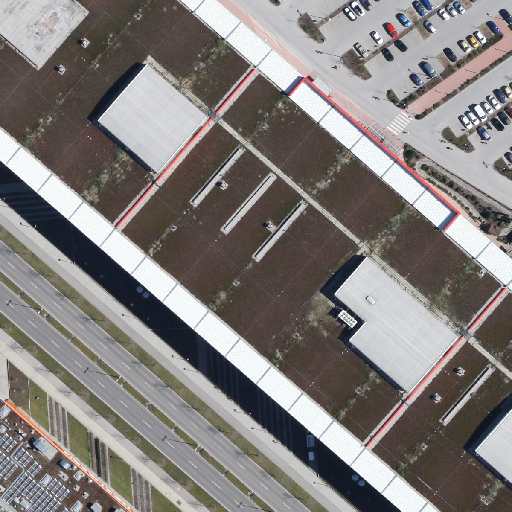
Referring expression: car in the parking area